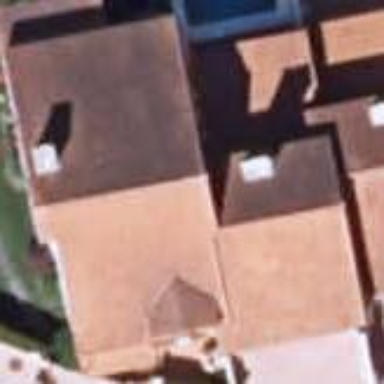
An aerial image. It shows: Simple house.